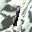
Label: 1